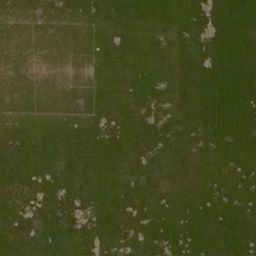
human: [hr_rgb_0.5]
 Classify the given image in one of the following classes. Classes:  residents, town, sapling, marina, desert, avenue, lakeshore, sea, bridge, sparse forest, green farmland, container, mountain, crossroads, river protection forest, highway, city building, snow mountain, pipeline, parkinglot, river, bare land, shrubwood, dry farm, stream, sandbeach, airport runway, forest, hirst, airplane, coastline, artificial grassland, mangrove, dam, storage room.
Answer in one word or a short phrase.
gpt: artificial grassland